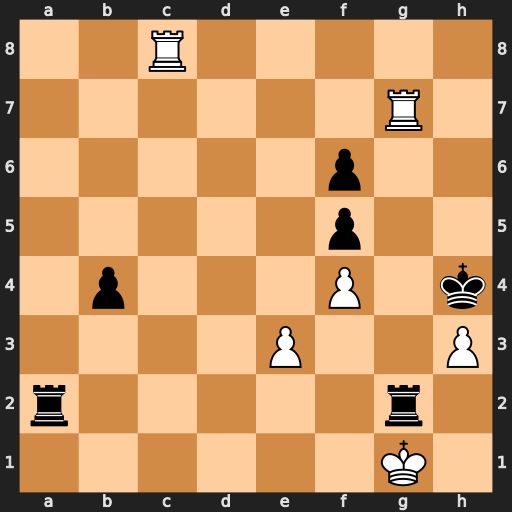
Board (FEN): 2R5/6R1/5p2/5p2/1p3P1k/4P2P/r5r1/6K1
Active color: w
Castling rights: -
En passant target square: -
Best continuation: Rxg2 Rxg2+ Kxg2